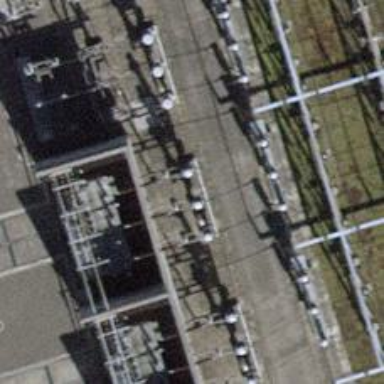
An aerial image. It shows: Insulator used in power equipment.